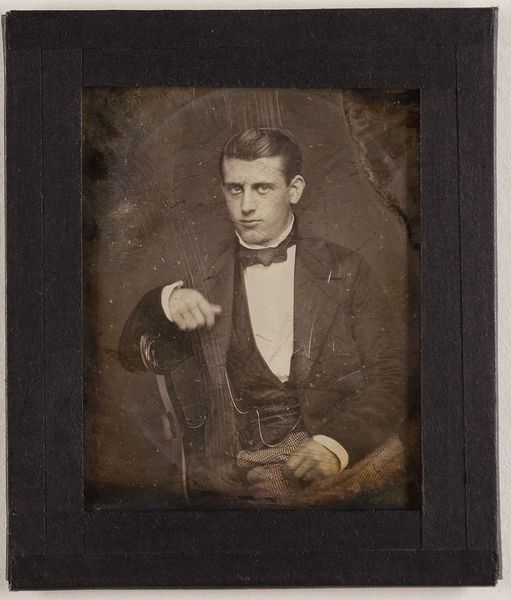
Titel: Unbekannter Mann
Künstler: Julius Böhm
Standort: Hamburg
Institution: Museum für Kunst und Gewerbe Hamburg
Schlagwörter: mann, portrait, figur, foto, fotografie, photographie, photo, lichtbild, daguerreotypie, bildwerke, angewandte und bildende kunst, hessische systematik, porträt, porträtfotografie, porträtphotographie, hüftbild